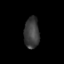
Tissue: skin
Cell type: Epithelial cells
Senescence score: 0.2863
Nuclear area (px): 461
Mean DAPI intensity: 59.911